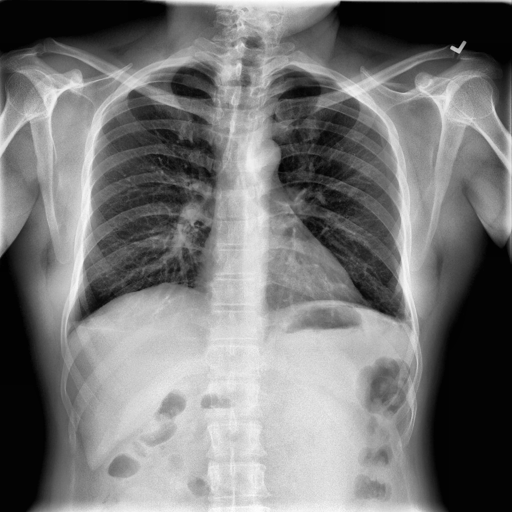
Finding: NORMAL